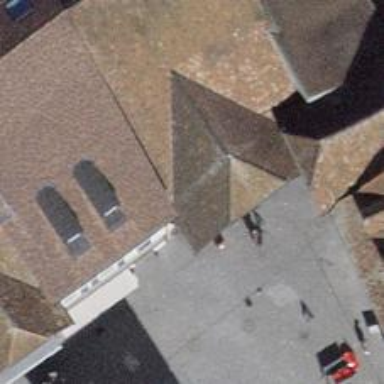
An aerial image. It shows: Cafe.